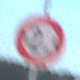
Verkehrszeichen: TatsaechlicheBreite2
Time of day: SunriseSunset
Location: Outdoor (Nature)
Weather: PartlyCloudy
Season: NotSpecified
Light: Natural